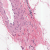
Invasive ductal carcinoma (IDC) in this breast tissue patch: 0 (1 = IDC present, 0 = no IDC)